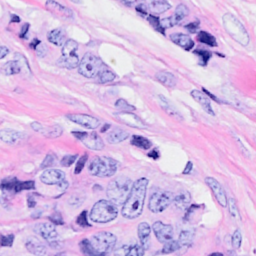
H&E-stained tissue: Breast